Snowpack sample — Snodgrass Mountain, Crested Butte, Colorado (2/4/25, 12:06 PM MST)
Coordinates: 38.923, -106.968
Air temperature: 35 °F
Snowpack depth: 80 cm
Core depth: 30 cm
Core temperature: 35.6 °F
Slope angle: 14°, slope face: 78°
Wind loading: low
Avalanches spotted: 0
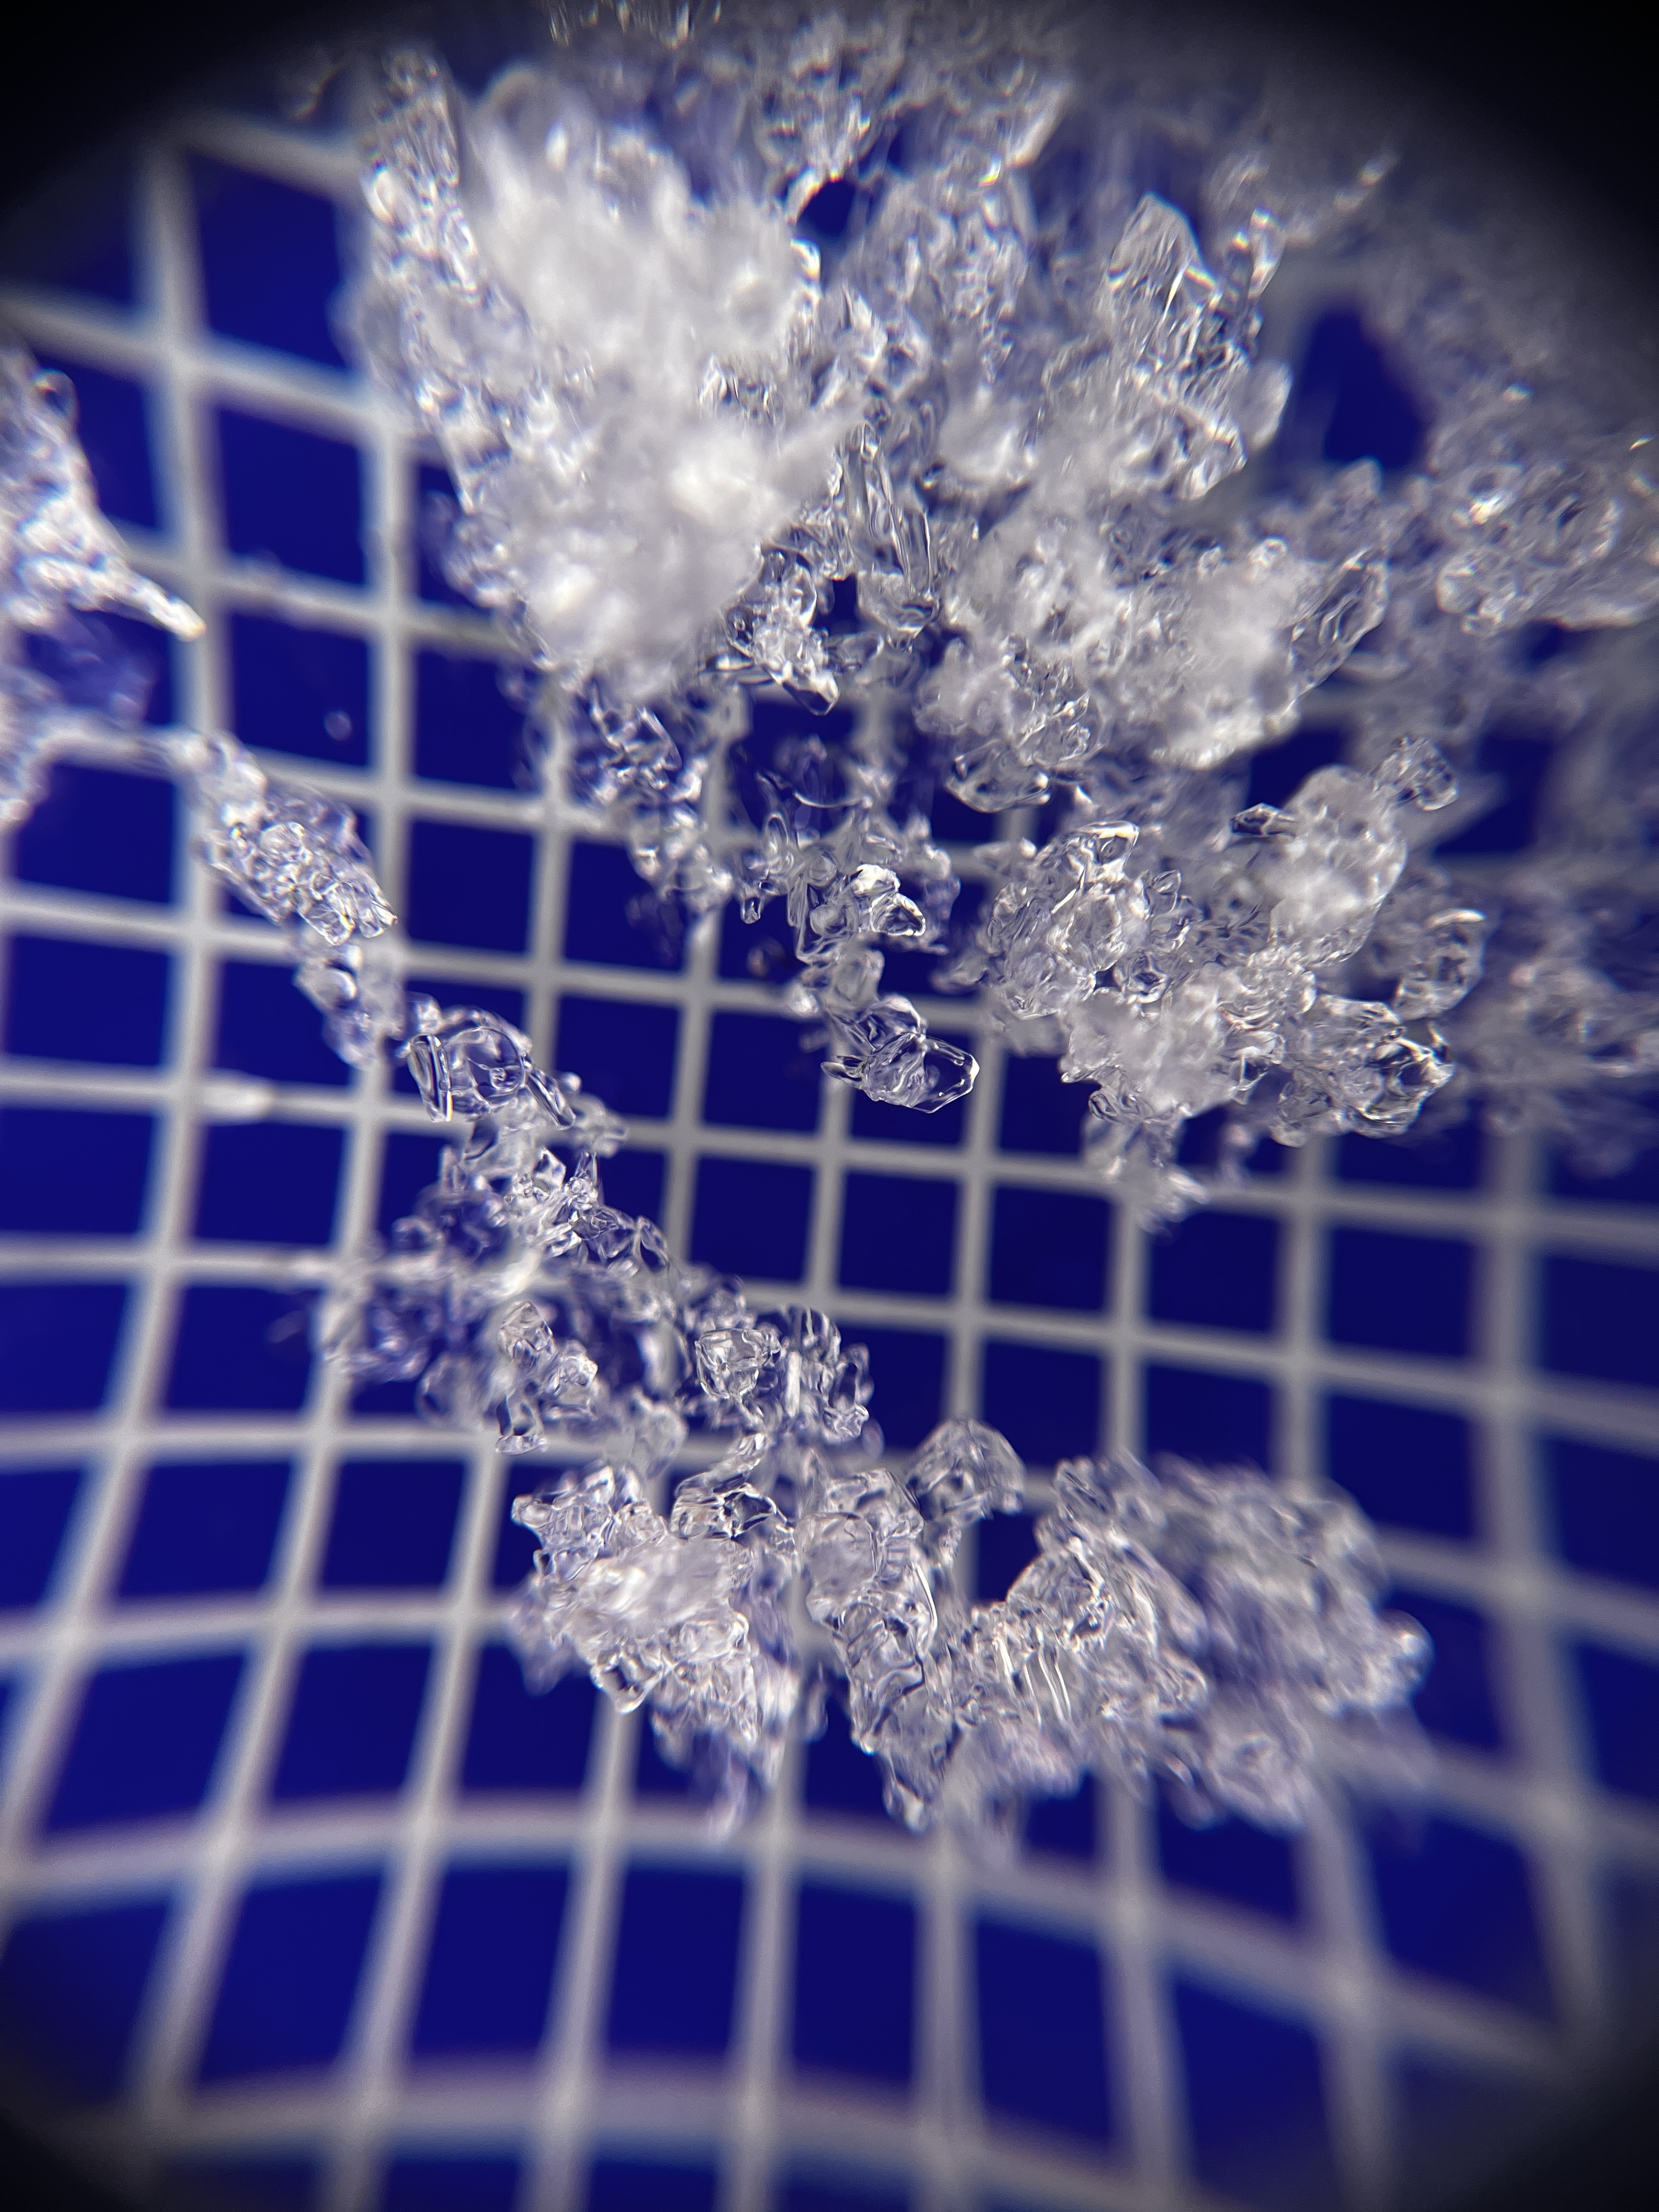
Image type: magnified_profile
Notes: No avalanches nearby, unusually warm weather for the last month reported by residents, Collected 25 yards from treeline